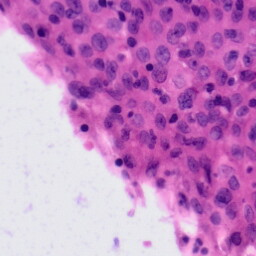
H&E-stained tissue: Tonsil